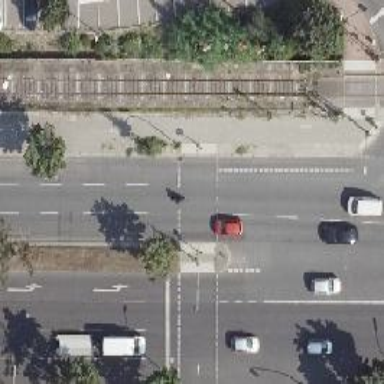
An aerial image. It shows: Footway crossing with traffic signals and island in the middle.